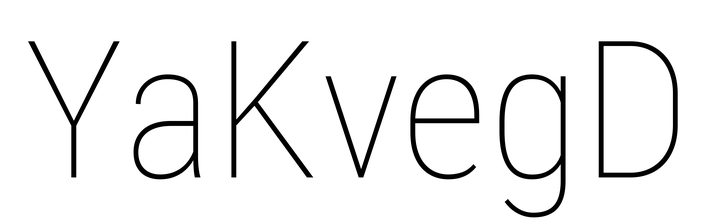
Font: Roboto_Condensed_Thin